Question: I've been checking many and many posts here in stackoverflow but, even if many solutions should be working, it yet doesn't work for me.
I have a modal in bootstrap where I have a list of bootstrap checkboxes ('<label><input>' style).
Each checkbox has a set of data attributes that and, therefore, that aren't settet through jQuery.
In my situation, I need to remove all the data-attr from the checkbox when it is toggled and add some other.
The problem, however, is that I'm being unable to remove them.
I've first tried using 'jQuery.removeData()', but then I've read that it actually , therefore it is not my case.
So, I've checked a little bit around and found out that I should be using 'jQuery.removeAttr()' prototype and remove each data element.
So, my case is this one:
'''
$('.modal_day_checkbox').on('change', function(){
if ($(this).is(':checked')) {
removeAllData($(this));
$(this).data('newid', 'test_id');
console.log($(this).data());
}
else {
removeAllData($(this));
$(this).data('testID', 'ID_NEW');
console.log($(this).data());
}
});
'''
And, in order to have a clean code, I've implemented the function removeAllData:
'''
function removeAllData(object) {
$.each(object.data(), function(i, v) {
object.removeAttr("data-"+i);
console.log('removing: '+'data-'+i);
});
}
'''
Which is just looping through the object to check what data attributes it has and it should be removing it.
Surprisingly, the result is this one:

Any idea?
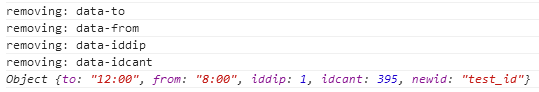
Answer: Try calling the jQuery '.removeData' function as well as your 'removeAllData' function:
'''
function removeAllData(object) {
$.each(object.data(), function(i, v) {
object.removeAttr("data-"+i);
console.log('removing: '+'data-'+i);
});
object.removeData(); // clear the cache too
}
'''
jQuery maintains a separate object where 'data-foo' values are cached as soon as they're access (and where to '.data' are stored) and that cache is not cleared when you call '.removeAttr('data-foo')'.